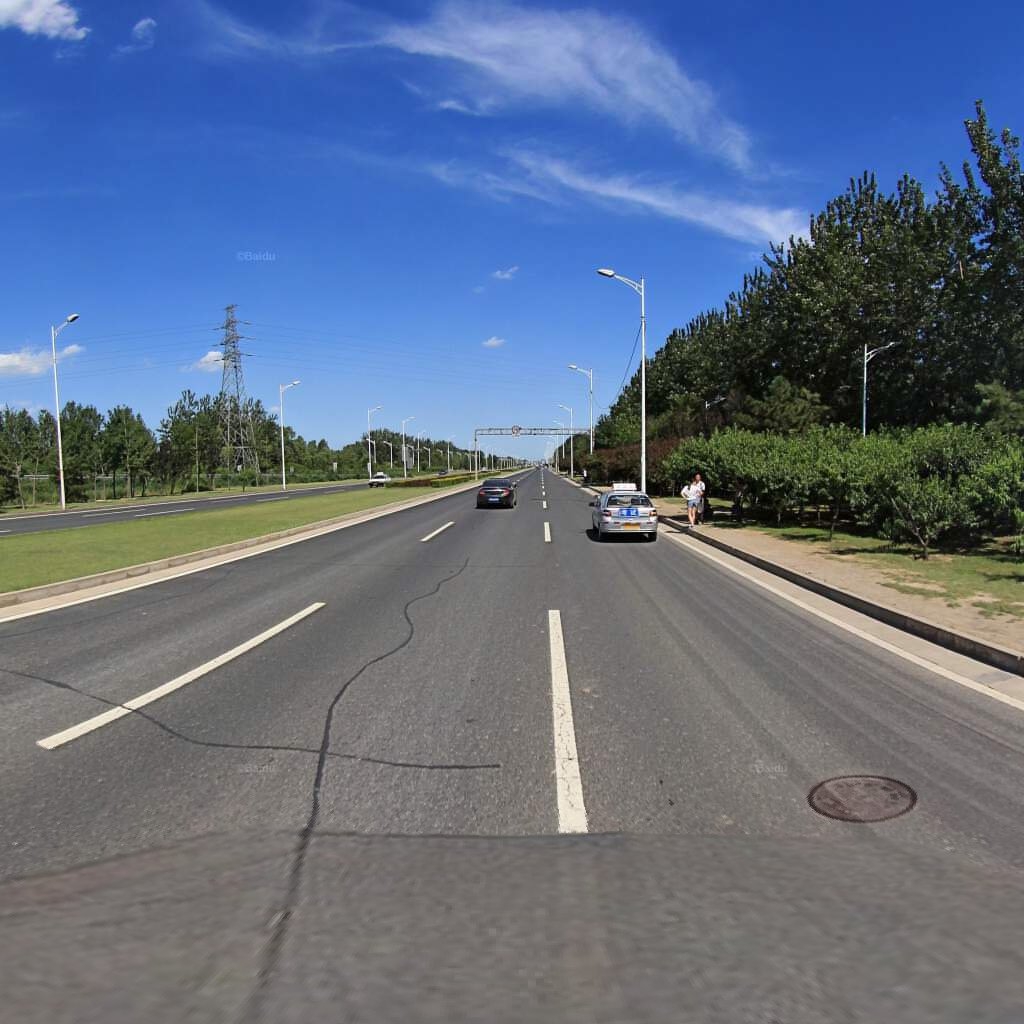
Region: Haidian
Road damage annotations: transverse patch, longitudinal patch, transverse patch, longitudinal patch, manhole cover